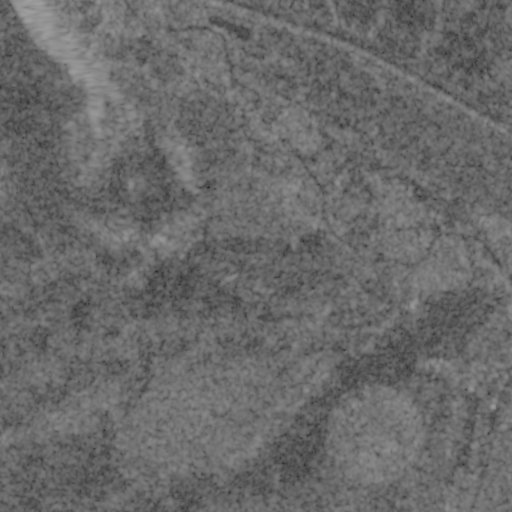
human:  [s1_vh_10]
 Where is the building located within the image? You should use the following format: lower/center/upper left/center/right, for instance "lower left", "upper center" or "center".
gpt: The building is located in the right of the image.
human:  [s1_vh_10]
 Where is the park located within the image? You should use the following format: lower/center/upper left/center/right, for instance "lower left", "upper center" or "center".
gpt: There is no park in the image.

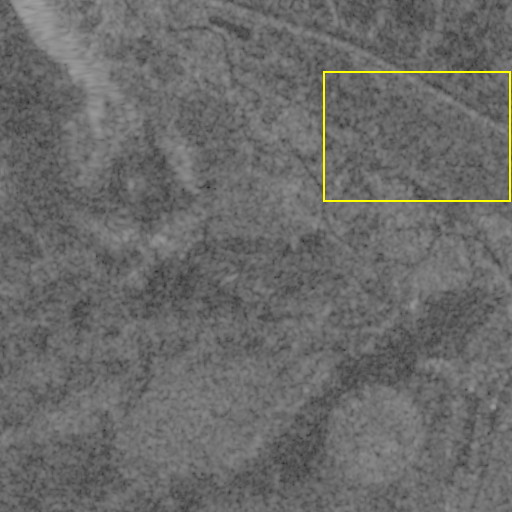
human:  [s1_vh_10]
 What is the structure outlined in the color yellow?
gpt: The structure outlined in yellow is a crop field.
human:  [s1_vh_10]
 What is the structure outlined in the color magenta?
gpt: There is no magenta outline.